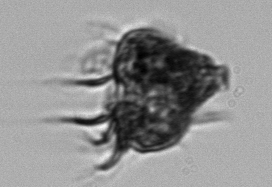
Label: Strombidium_morphotype1